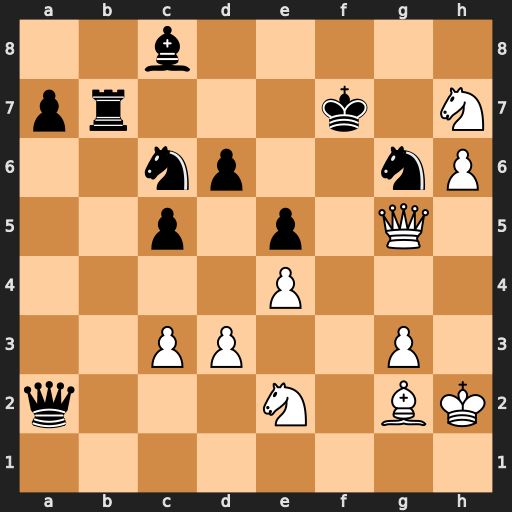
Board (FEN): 2b5/pr3k1N/2np2nP/2p1p1Q1/4P3/2PP2P1/q3N1BK/8
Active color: w
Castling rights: -
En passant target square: -
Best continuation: Qf6+ Ke8 Qxg6+ Qf7 Nf6+ Ke7 Nd5+